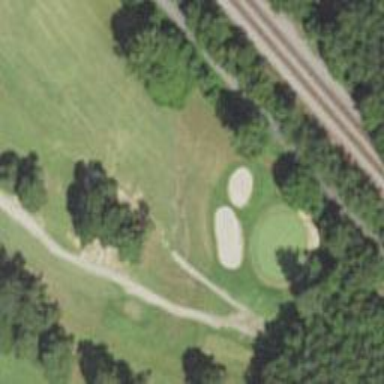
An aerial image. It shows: View of golf hole.